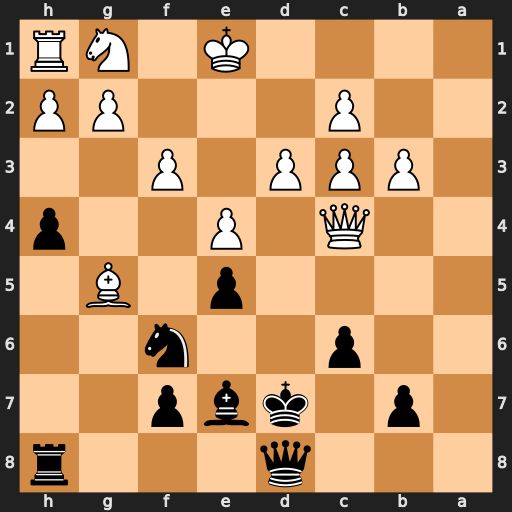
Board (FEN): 3q3r/1p1kbp2/2p2n2/4p1B1/2Q1P2p/1PPP1P2/2P3PP/4K1NR
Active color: b
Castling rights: K
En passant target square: -
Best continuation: Qg8 Bxf6 b5 Qxf7 Qxf7